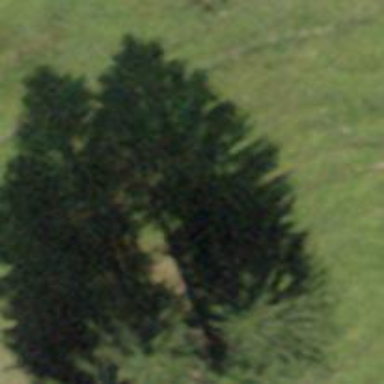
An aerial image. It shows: Forest area.